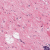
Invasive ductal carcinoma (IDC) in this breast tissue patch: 0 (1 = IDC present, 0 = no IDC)